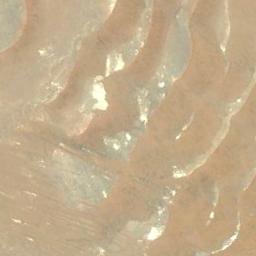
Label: desert